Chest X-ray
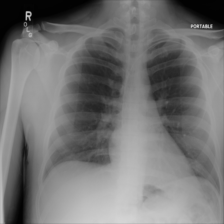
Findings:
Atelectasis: negative
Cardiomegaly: negative
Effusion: negative
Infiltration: negative
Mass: negative
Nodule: negative
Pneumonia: negative
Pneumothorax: negative
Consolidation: negative
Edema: negative
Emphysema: negative
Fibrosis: negative
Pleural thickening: negative
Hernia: negative